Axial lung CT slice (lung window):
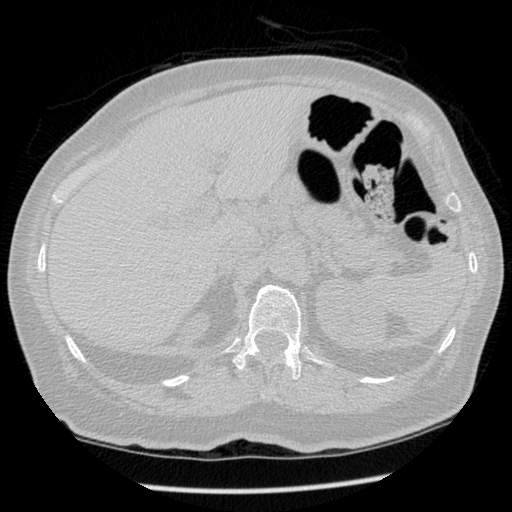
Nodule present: no